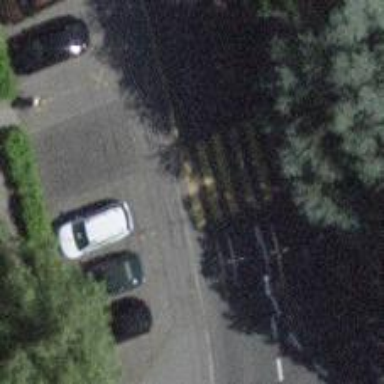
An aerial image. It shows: Kerb serving as barrier.